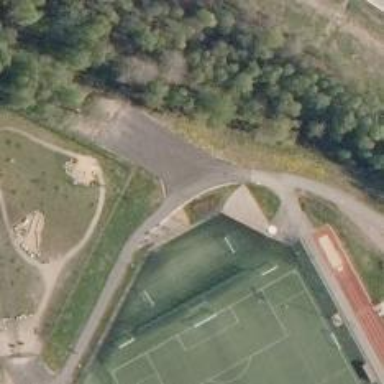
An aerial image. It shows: Asphalt cycleway.